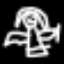
Label: angel